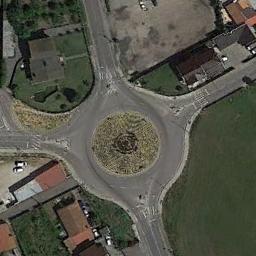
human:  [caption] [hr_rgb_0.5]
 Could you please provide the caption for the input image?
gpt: The roundabout is on the grass next to trees and buildings .

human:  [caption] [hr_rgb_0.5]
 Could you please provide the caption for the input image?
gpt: The roundabout connects four roads and some houses are next to the roundabout .

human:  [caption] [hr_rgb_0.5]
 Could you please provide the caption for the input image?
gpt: The roundabout is surrounded by grass .

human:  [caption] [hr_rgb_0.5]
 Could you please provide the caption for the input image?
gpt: There are several moving vehicles on the road at the roundabout, There are several buildings and some trees and some lawns around the roundabout .

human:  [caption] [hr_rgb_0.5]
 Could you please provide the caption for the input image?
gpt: There are some green lawns around the roundabout .